Aerial crown-view tile of a tropical tree (Barro Colorado Island, Panama), acquired 20250616:
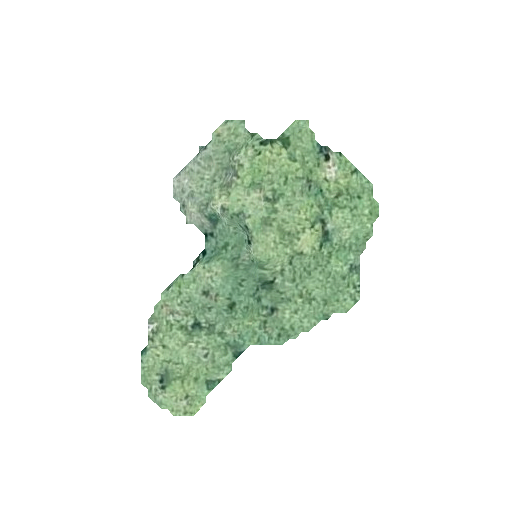
Species: Cordia alliodora
GBIF accepted scientific name: Cordia alliodora
Crown area: 60.411 m²